Question: My report is empty. I have inserted database name 'Process_Table' into my Crystal Report and added fields "Quality Code and Quality Name"
But when I open my report, there is no data in it.
What went wrong?
'''
public void showReport()
{
try
{
CrystalReport2 objRpt = new CrystalReport2();
string query = "SELECT * from [Process Table]"; //Your sql query
SqlCeConnection conn =
new SqlCeConnection(
@"Data Source=|DataDirectory|\ProcessDatabase.sdf;Persist Security Info=False"); //Your connection
SqlCeDataAdapter adapter = new SqlCeDataAdapter(query, conn);
ProcessDatabaseDataSet Ds = new ProcessDatabaseDataSet();
adapter.Fill(Ds, "[Process Table]"); // I have space between Process Table
objRpt.SetDataSource(Ds);
crystalReportViewer1.ReportSource = objRpt;
}
catch (SqlException err)
{
MessageBox.Show(err.ToString());
}
}
'''

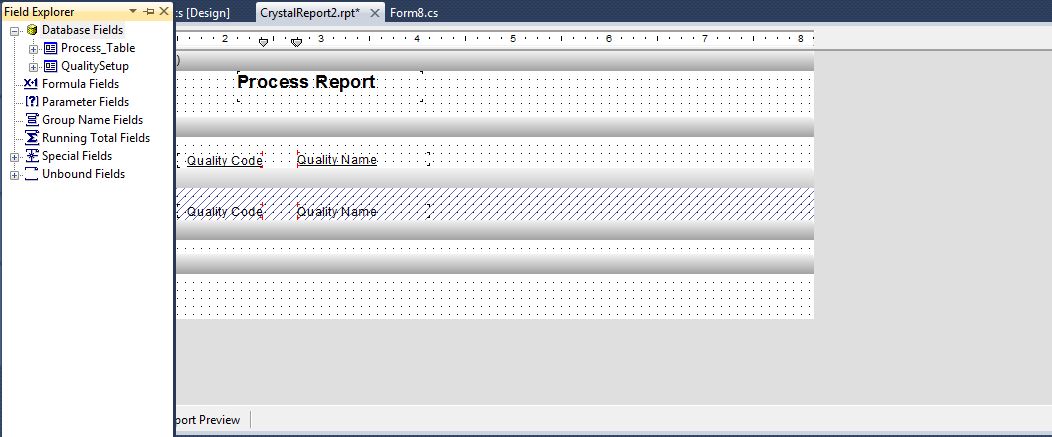
Answer: Delete old datagridview, dataset along with all table adapters.
Select Table Right click "New Query"
type your new table without spaces as mentioned below and change your old table name
type EXEC SP_Rename 'Old Table', 'NewTable'.
once done, regenerate your dataset.
regenerate your datagridview, crystal report will now work fine.
if you have a space between your table, your crystal report may not work.